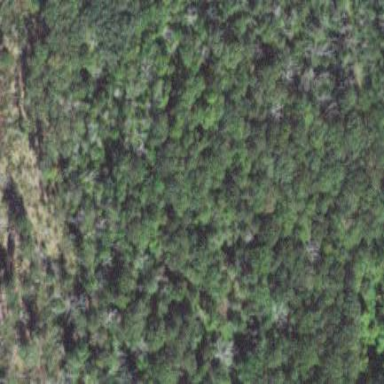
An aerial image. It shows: Mixed woodland with various types of leaves.